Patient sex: F
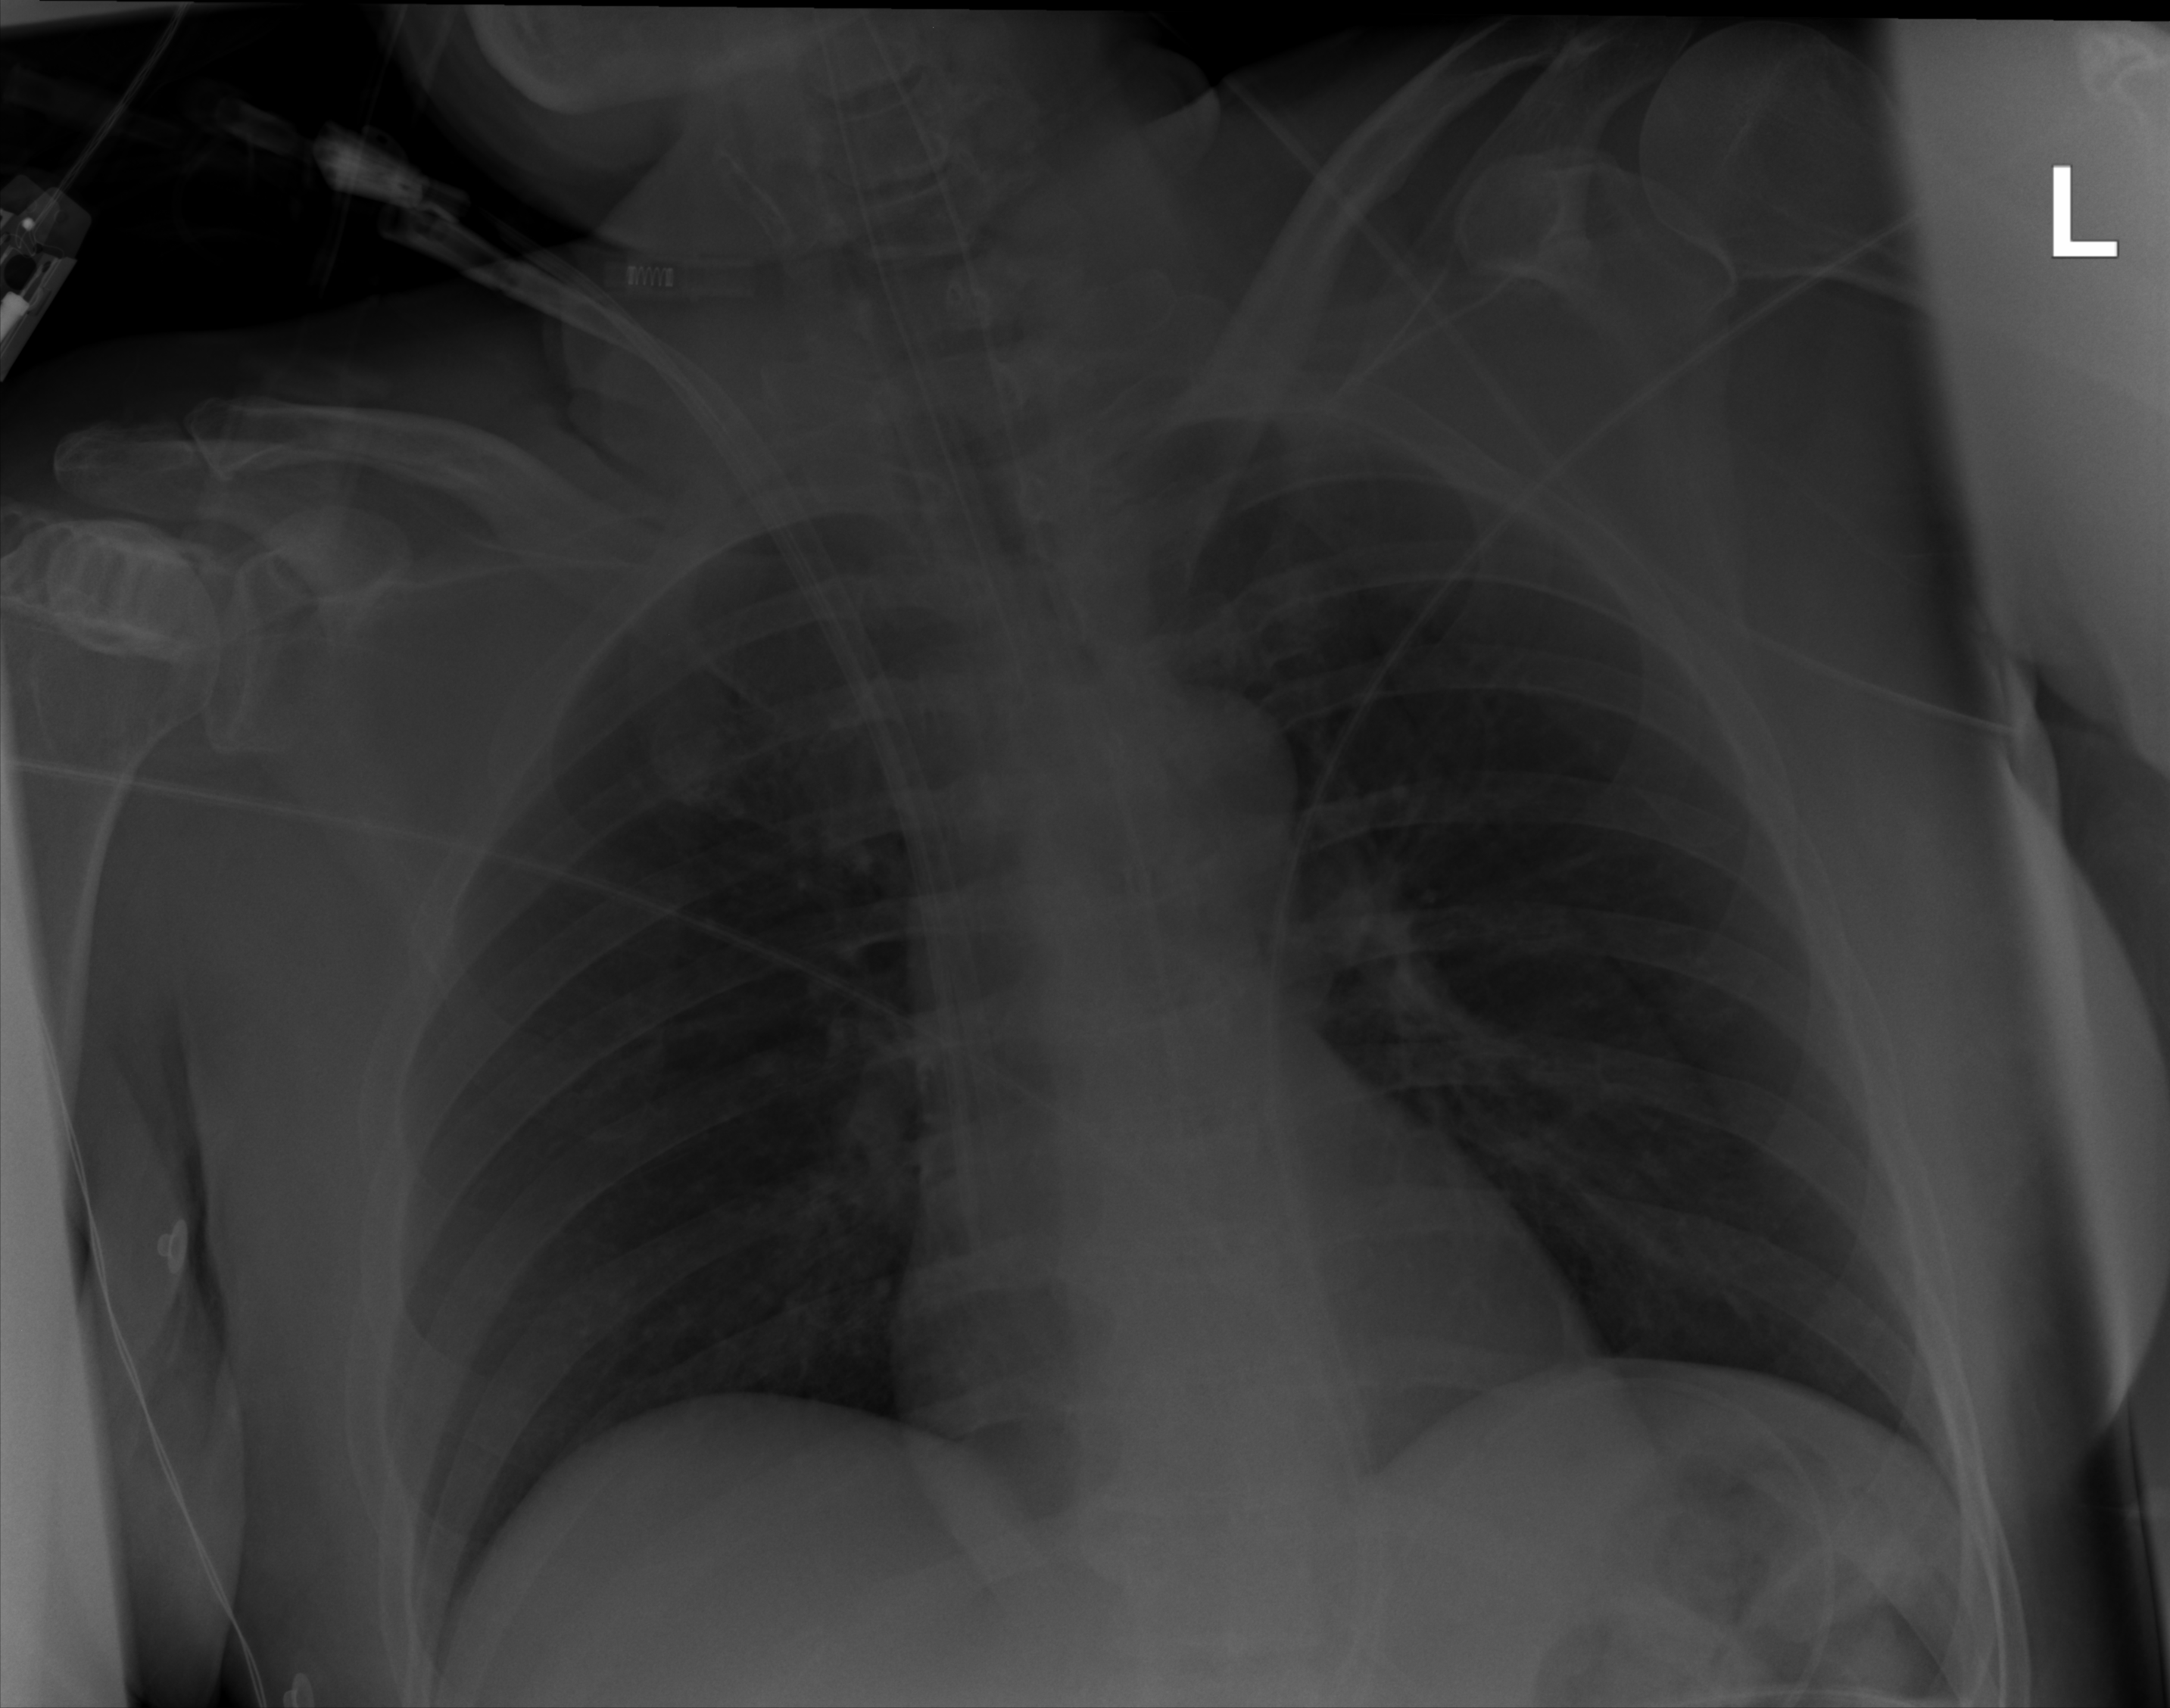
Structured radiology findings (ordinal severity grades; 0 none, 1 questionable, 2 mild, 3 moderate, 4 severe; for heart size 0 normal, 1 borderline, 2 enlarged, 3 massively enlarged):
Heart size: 0
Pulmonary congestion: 0
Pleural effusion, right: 0
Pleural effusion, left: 0
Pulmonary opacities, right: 0
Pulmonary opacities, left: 0
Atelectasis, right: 0
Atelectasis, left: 0